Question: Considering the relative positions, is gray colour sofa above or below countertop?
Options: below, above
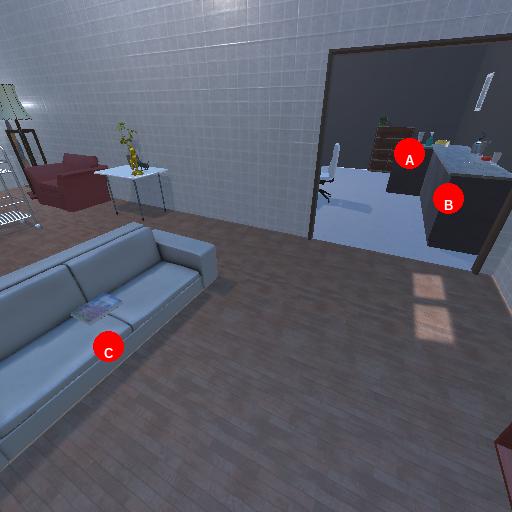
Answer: below